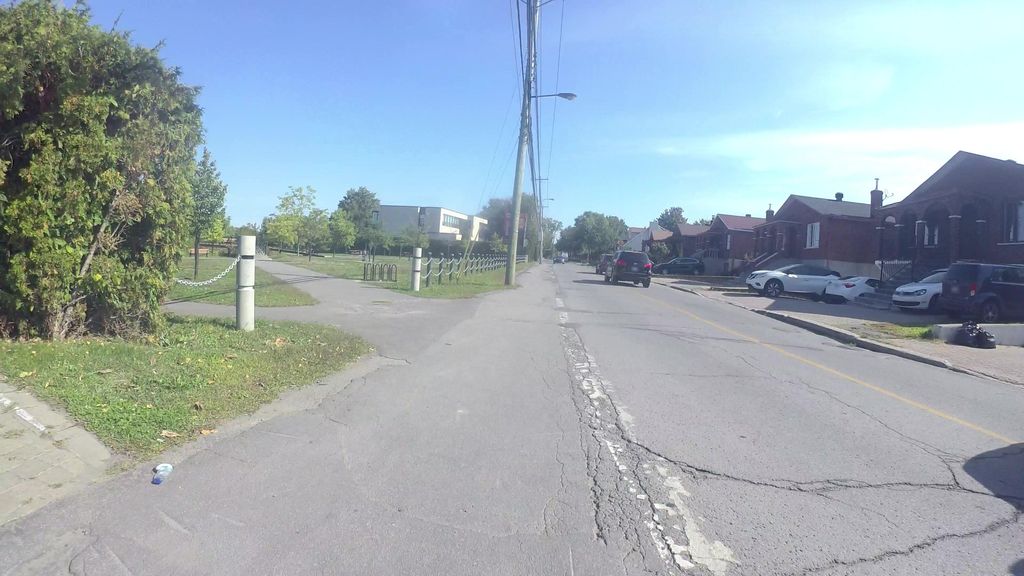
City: montreal